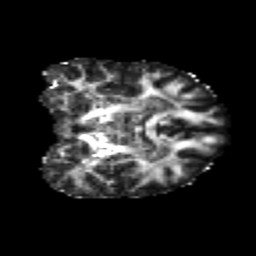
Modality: FA
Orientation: coronal
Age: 22
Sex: female
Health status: healthy
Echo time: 0.074 s